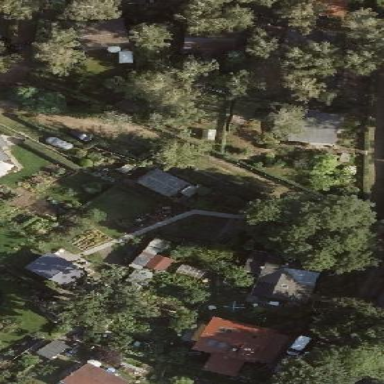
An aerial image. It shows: Plot in the allotments.